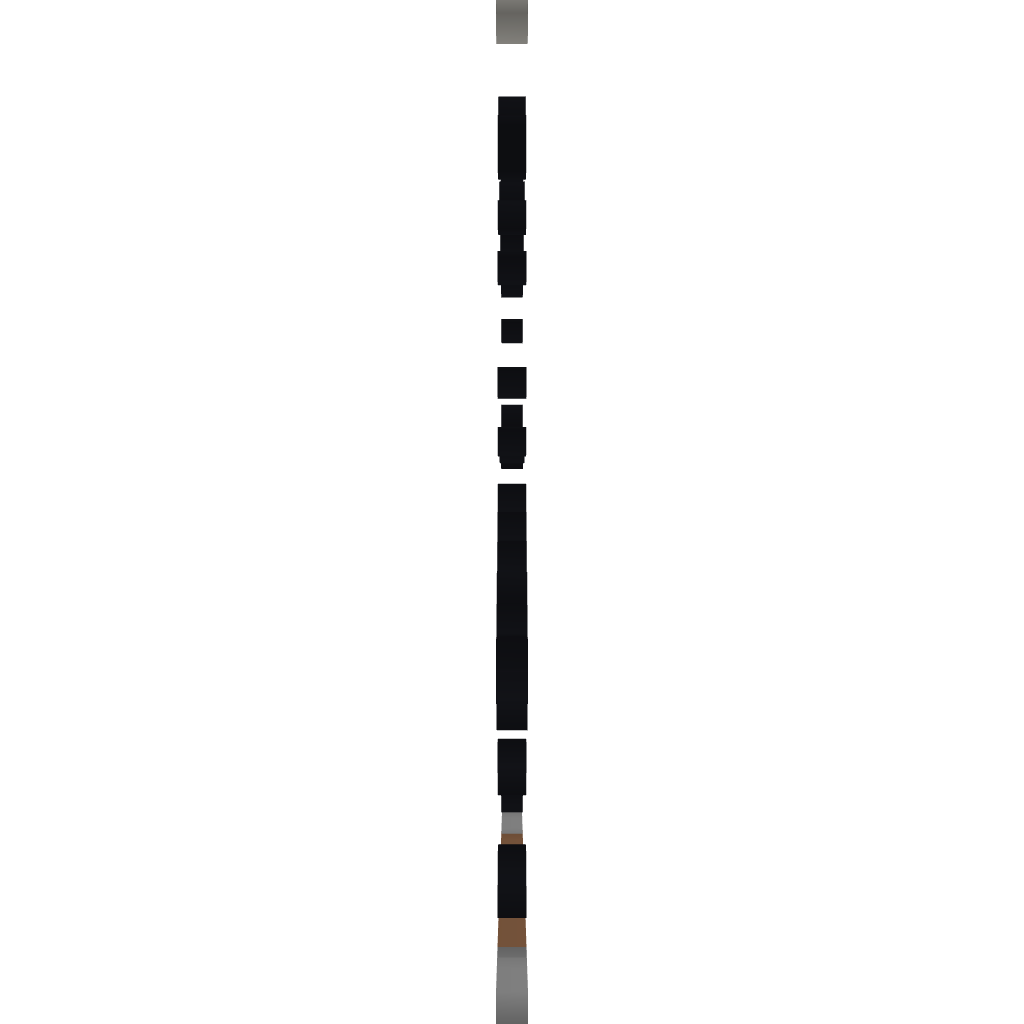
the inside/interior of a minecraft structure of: Monobear